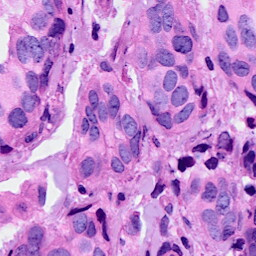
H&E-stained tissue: Breast